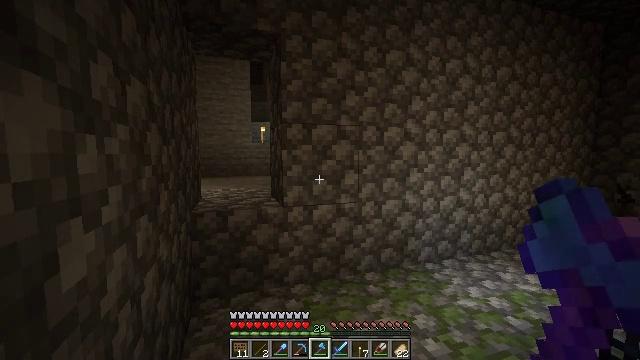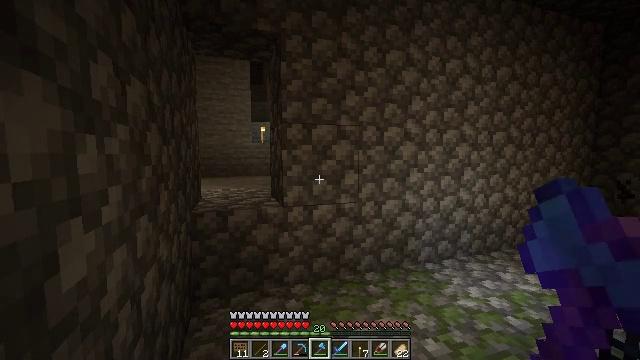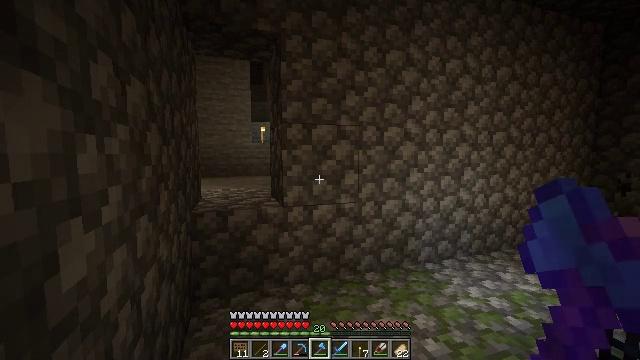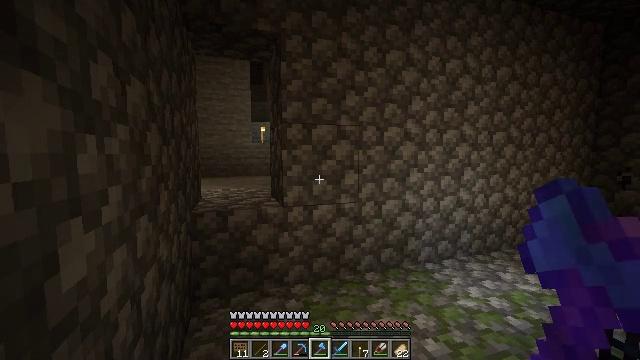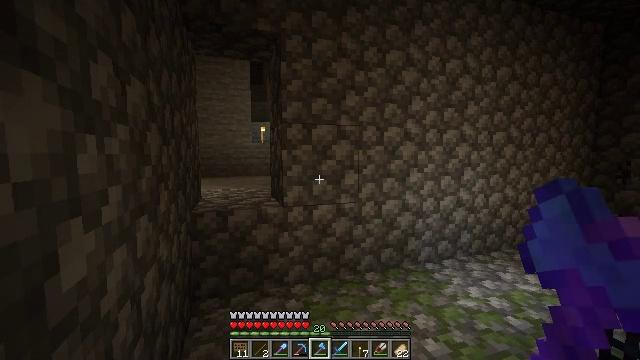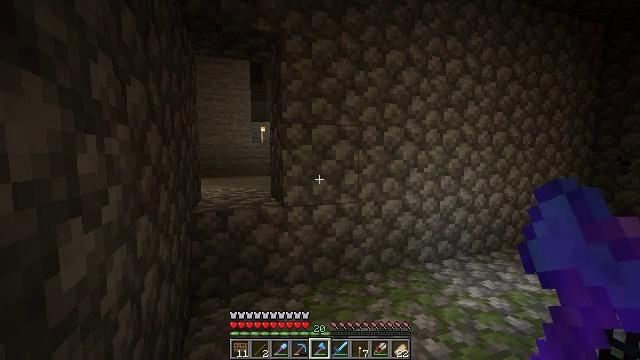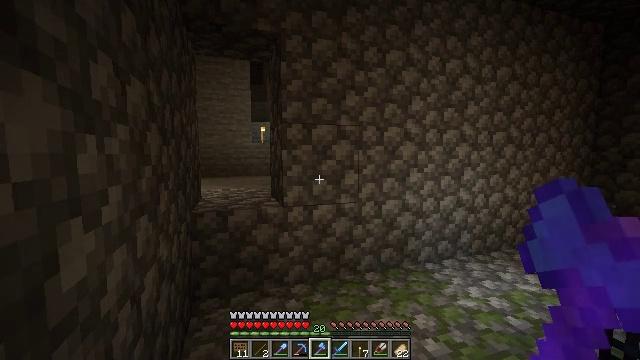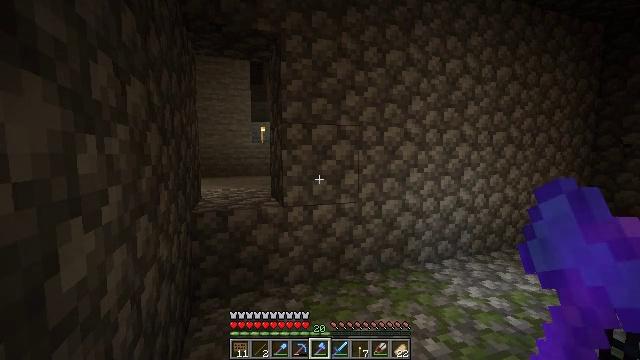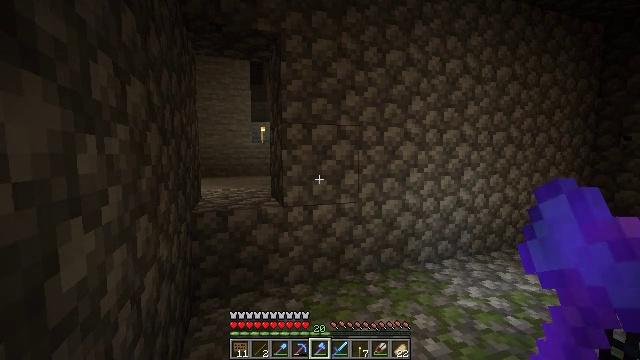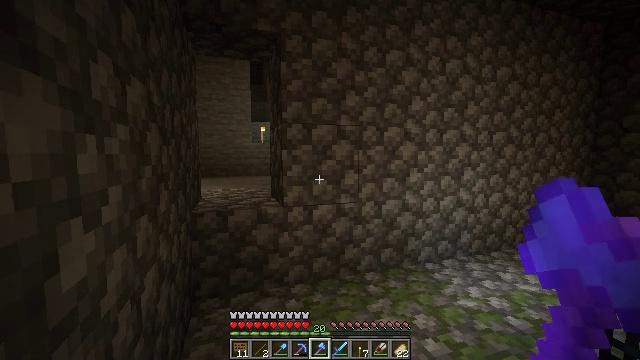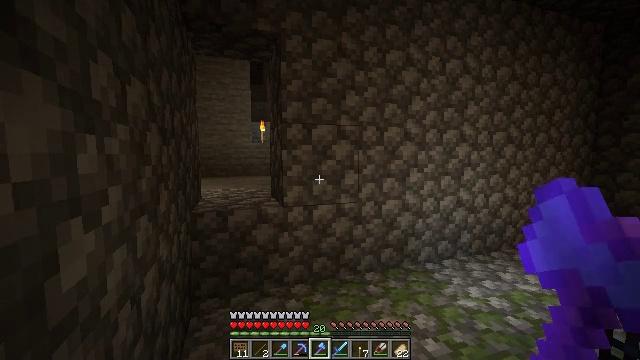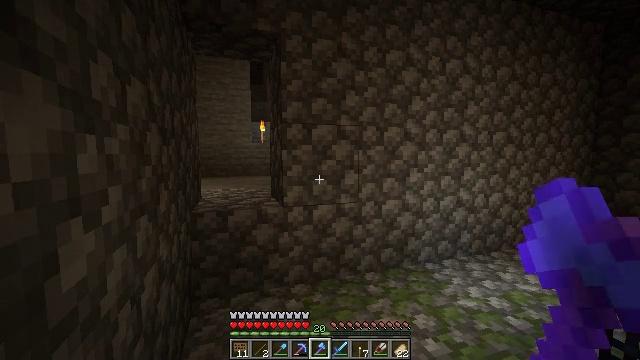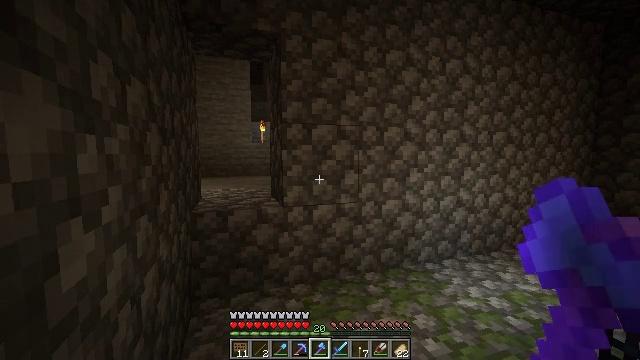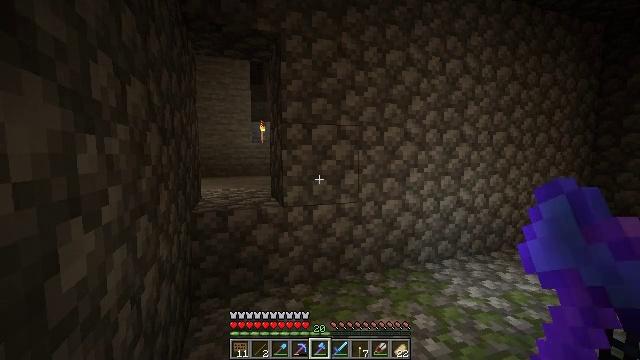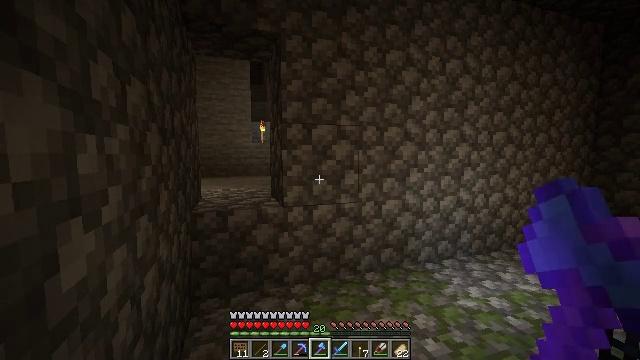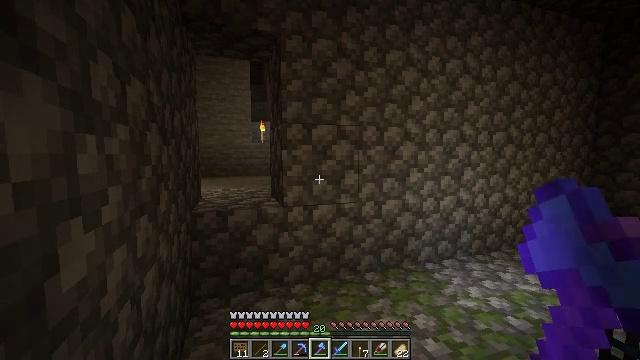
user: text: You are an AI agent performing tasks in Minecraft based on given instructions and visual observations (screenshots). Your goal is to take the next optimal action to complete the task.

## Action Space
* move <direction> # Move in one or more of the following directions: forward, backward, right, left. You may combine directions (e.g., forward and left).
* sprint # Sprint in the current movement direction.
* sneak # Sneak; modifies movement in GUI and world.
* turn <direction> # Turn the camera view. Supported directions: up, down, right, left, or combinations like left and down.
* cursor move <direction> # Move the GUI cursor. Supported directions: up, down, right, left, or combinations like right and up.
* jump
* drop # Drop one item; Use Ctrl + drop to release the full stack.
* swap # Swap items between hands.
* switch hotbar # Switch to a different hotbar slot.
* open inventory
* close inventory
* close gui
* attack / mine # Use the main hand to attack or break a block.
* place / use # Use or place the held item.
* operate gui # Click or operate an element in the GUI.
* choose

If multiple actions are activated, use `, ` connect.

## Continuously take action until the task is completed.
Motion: motion action
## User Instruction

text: Mine the torch on the wall.
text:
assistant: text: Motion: no_op
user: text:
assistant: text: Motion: no_op
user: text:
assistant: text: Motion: no_op
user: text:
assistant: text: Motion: no_op
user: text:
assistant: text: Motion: no_op
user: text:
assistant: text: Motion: no_op
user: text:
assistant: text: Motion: no_op
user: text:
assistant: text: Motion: no_op
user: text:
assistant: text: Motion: no_op
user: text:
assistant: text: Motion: no_op
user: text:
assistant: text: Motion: no_op
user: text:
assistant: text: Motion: no_op
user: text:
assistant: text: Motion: no_op
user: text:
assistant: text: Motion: no_op
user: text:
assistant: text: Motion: no_op
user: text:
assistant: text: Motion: no_op
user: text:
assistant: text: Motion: no_op
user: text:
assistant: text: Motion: no_op
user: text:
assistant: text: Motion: no_op
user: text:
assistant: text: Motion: no_op
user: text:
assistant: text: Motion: no_op
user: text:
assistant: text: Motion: no_op
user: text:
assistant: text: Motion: no_op
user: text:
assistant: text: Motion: no_op
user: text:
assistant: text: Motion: no_op
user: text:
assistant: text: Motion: no_op
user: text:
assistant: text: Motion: no_op
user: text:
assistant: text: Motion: no_op
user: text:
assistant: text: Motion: no_op
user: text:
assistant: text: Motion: no_op